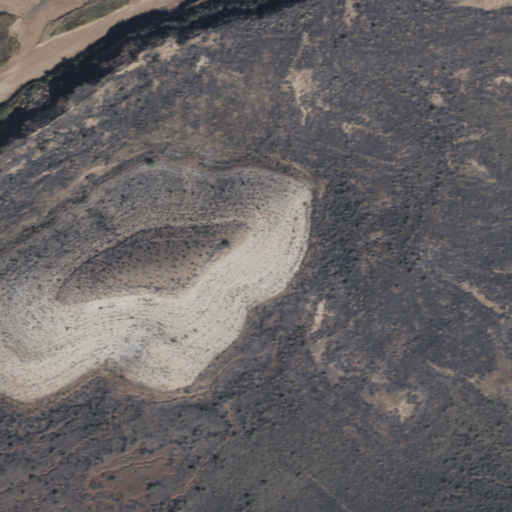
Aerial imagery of island in Arizona named Driftwood Island containing woody wetlands, shrub, herbaceous wetlands, and open water